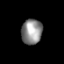
Tissue: prostate
Cell type: T cells
Senescence score: 0.2201
Nuclear area (px): 517
Mean DAPI intensity: 140.052